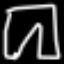
Label: pants